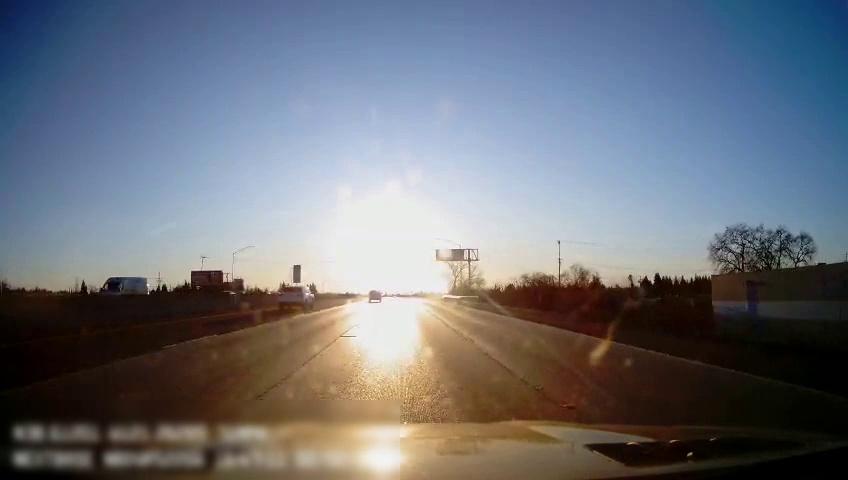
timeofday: Day
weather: Sunny
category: Drivable Space
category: Vehicles | SUV
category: Vehicles | Car
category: Vehicles | SUV
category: Lanes | Alternate Lane
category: Lanes | Alternate Lane
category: Lanes | Current Lane
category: Lanes | Alternate Lane
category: Lanes | Current Lane
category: Traffic | Signs